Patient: sex M, age 59
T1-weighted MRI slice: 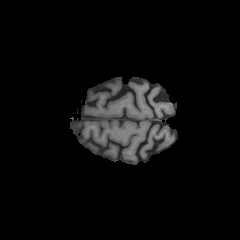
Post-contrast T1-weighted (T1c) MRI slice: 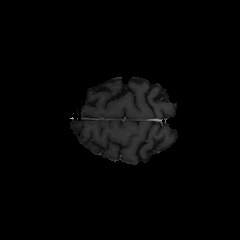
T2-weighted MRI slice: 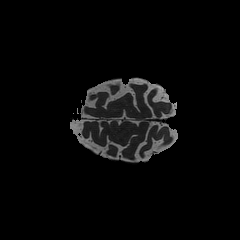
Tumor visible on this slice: no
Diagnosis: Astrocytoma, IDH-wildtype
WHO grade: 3